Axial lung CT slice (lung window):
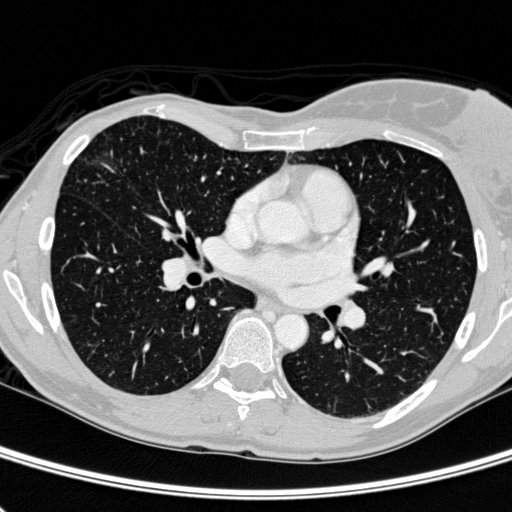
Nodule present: no